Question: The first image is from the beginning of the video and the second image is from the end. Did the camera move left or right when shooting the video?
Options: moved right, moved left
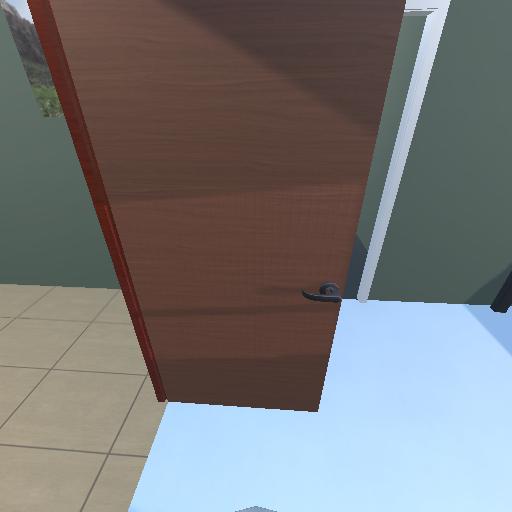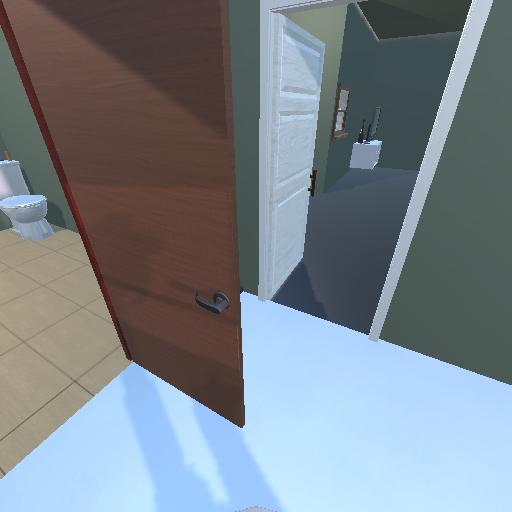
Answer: moved right